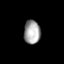
Tissue: lung
Cell type: Fibroblasts
Senescence score: 0.6507
Nuclear area (px): 379
Mean DAPI intensity: 163.794